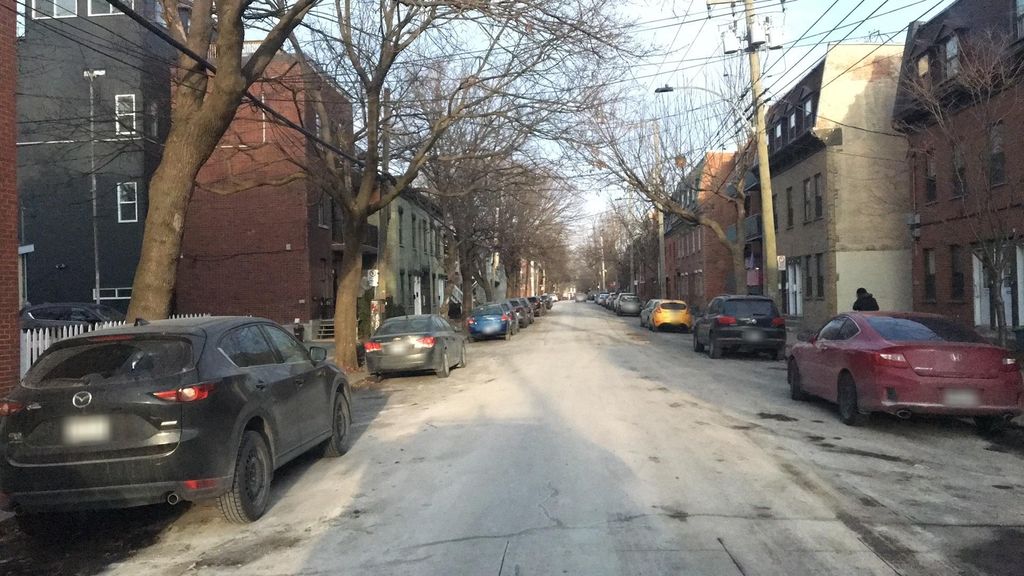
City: montreal